Question: I have problem selecting data from database.
Table looks like this:

So I need to select 'item_id' where 'item_property_value_id' is eg. 90, 60 and 97
Expectation:
when provided 'item_property_value_id' is 90 and 60 and 97, selected 'item_id' should be 8.
If provided 'item_property_value_id' is 90 and 60, selected 'item_id' should be 8 and 9.
And etc.
I can't figure out how to do that :/
Any help would be appreciated.
Now I have another problem. I need 'item_property_value_id' to be between some values. Everything same as mentioned above, but now 'item_property_value_id' should be in range.
Eg.: provided 'item_property_value_id' is 90 and 60 and in the row with 'item_property_id' = 12 'item_property_value_id' should be between 1 and 5
Thanks in advice
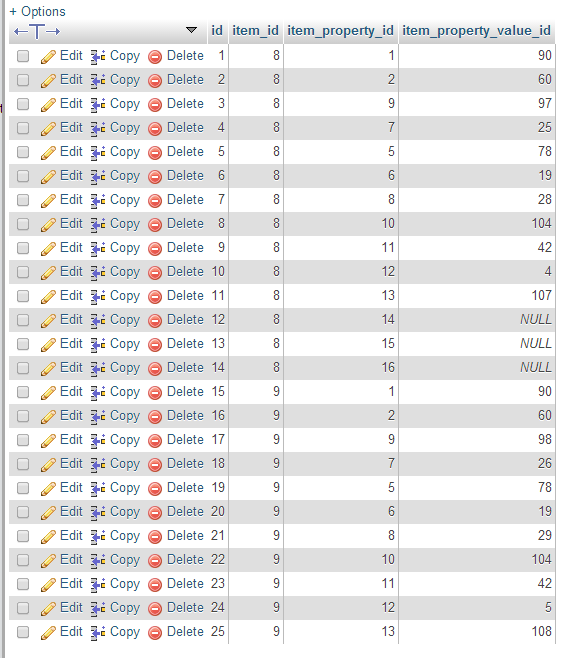
Answer: This:
'''
SELECT item_id
FROM x
WHERE item_property_value_id IN (90,60,97)
GROUP BY item_id
HAVING COUNT(DISTINCT item_property_value_id)=3
'''
and this:
'''
SELECT item_id
FROM x
WHERE item_property_value_id IN (90,60)
GROUP BY item_id
HAVING COUNT(DISTINCT item_property_value_id)=2
'''
respectively.
Assuming each 'item_id' can have only of each 'item_property_id':
'''
SELECT item_id
FROM x
GROUP BY item_id
HAVING SUM(item_property_id = a AND item_property_value_id BETWEEN a AND b)
= SUM(item_property_id = a) /* item_property_ids that are not required */
AND SUM(item_property_id = x AND item_property_value_id BETWEEN y AND z)
= 1 /* item_property_ids that are required */
AND SUM(item_property_id IN (1,2,3) AND item_property_value_id IN (5,6,7))
= 3 /* item_property_ids that are required
and have the same allowed values */
'''
'''
SELECT item_id
FROM x
GROUP BY item_id
HAVING SUM(item_property_id = 1 AND item_property_value_id = 90)
AND SUM(item_property_id = 2 AND item_property_value_id = 60)
AND SUM(item_property_id = 9 AND item_property_value_id BETWEEN 95 AND 99)
'''
I guessed at your 2010-2014 item_property_value_ids, you will need to JOIN to the actual values represented by the item_property_value_ids to use them properly.